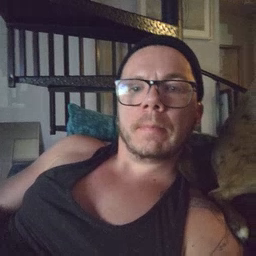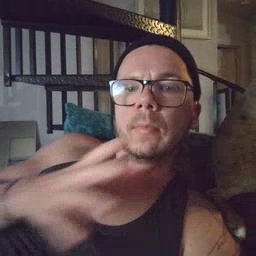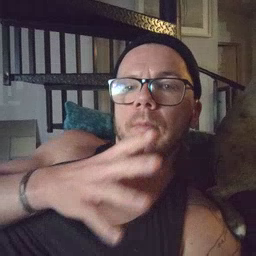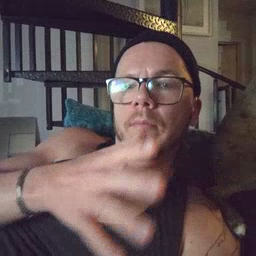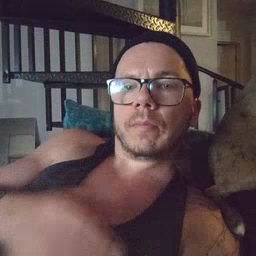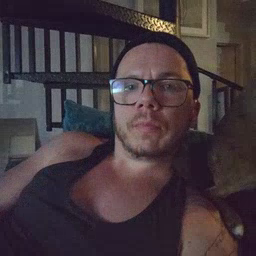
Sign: grandma